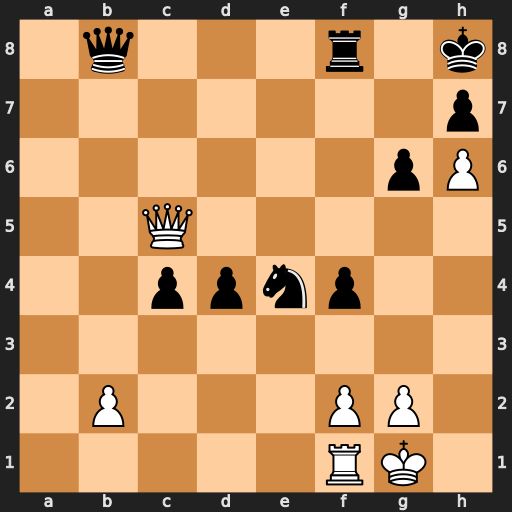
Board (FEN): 1q3r1k/7p/6pP/2Q5/2ppnp2/8/1P3PP1/5RK1
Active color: w
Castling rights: -
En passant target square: -
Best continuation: Qe7 Rg8 Qxe4 Qd6 Ra1